Question: I have a 'UISearchbar' in xib and the placeholder not located in perfect design.
See image
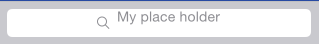
Answer: '''
UITextField *txtField = [UITextField appearanceWhenContainedIn:[UISearchBar class], nil];
UIView *paddingView = [[UIView alloc] initWithFrame:CGRectMake(0, 0, 8, 20)];
paddingView.backgroundColor = [UIColor grayColor];
[txtField setLeftViewMode:UITextFieldViewModeAlways];
[txtField setLeftView:paddingView];
txtField.delegate = self;
[txtField setContentVerticalAlignment:UIControlContentVerticalAlignmentCenter];
txtField.textAlignment = UITextAlignmentLeft;
'''